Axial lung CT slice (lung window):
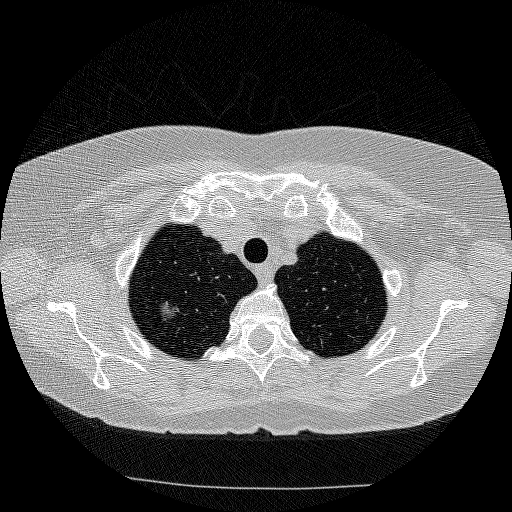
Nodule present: yes
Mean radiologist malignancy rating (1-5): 4